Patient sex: M
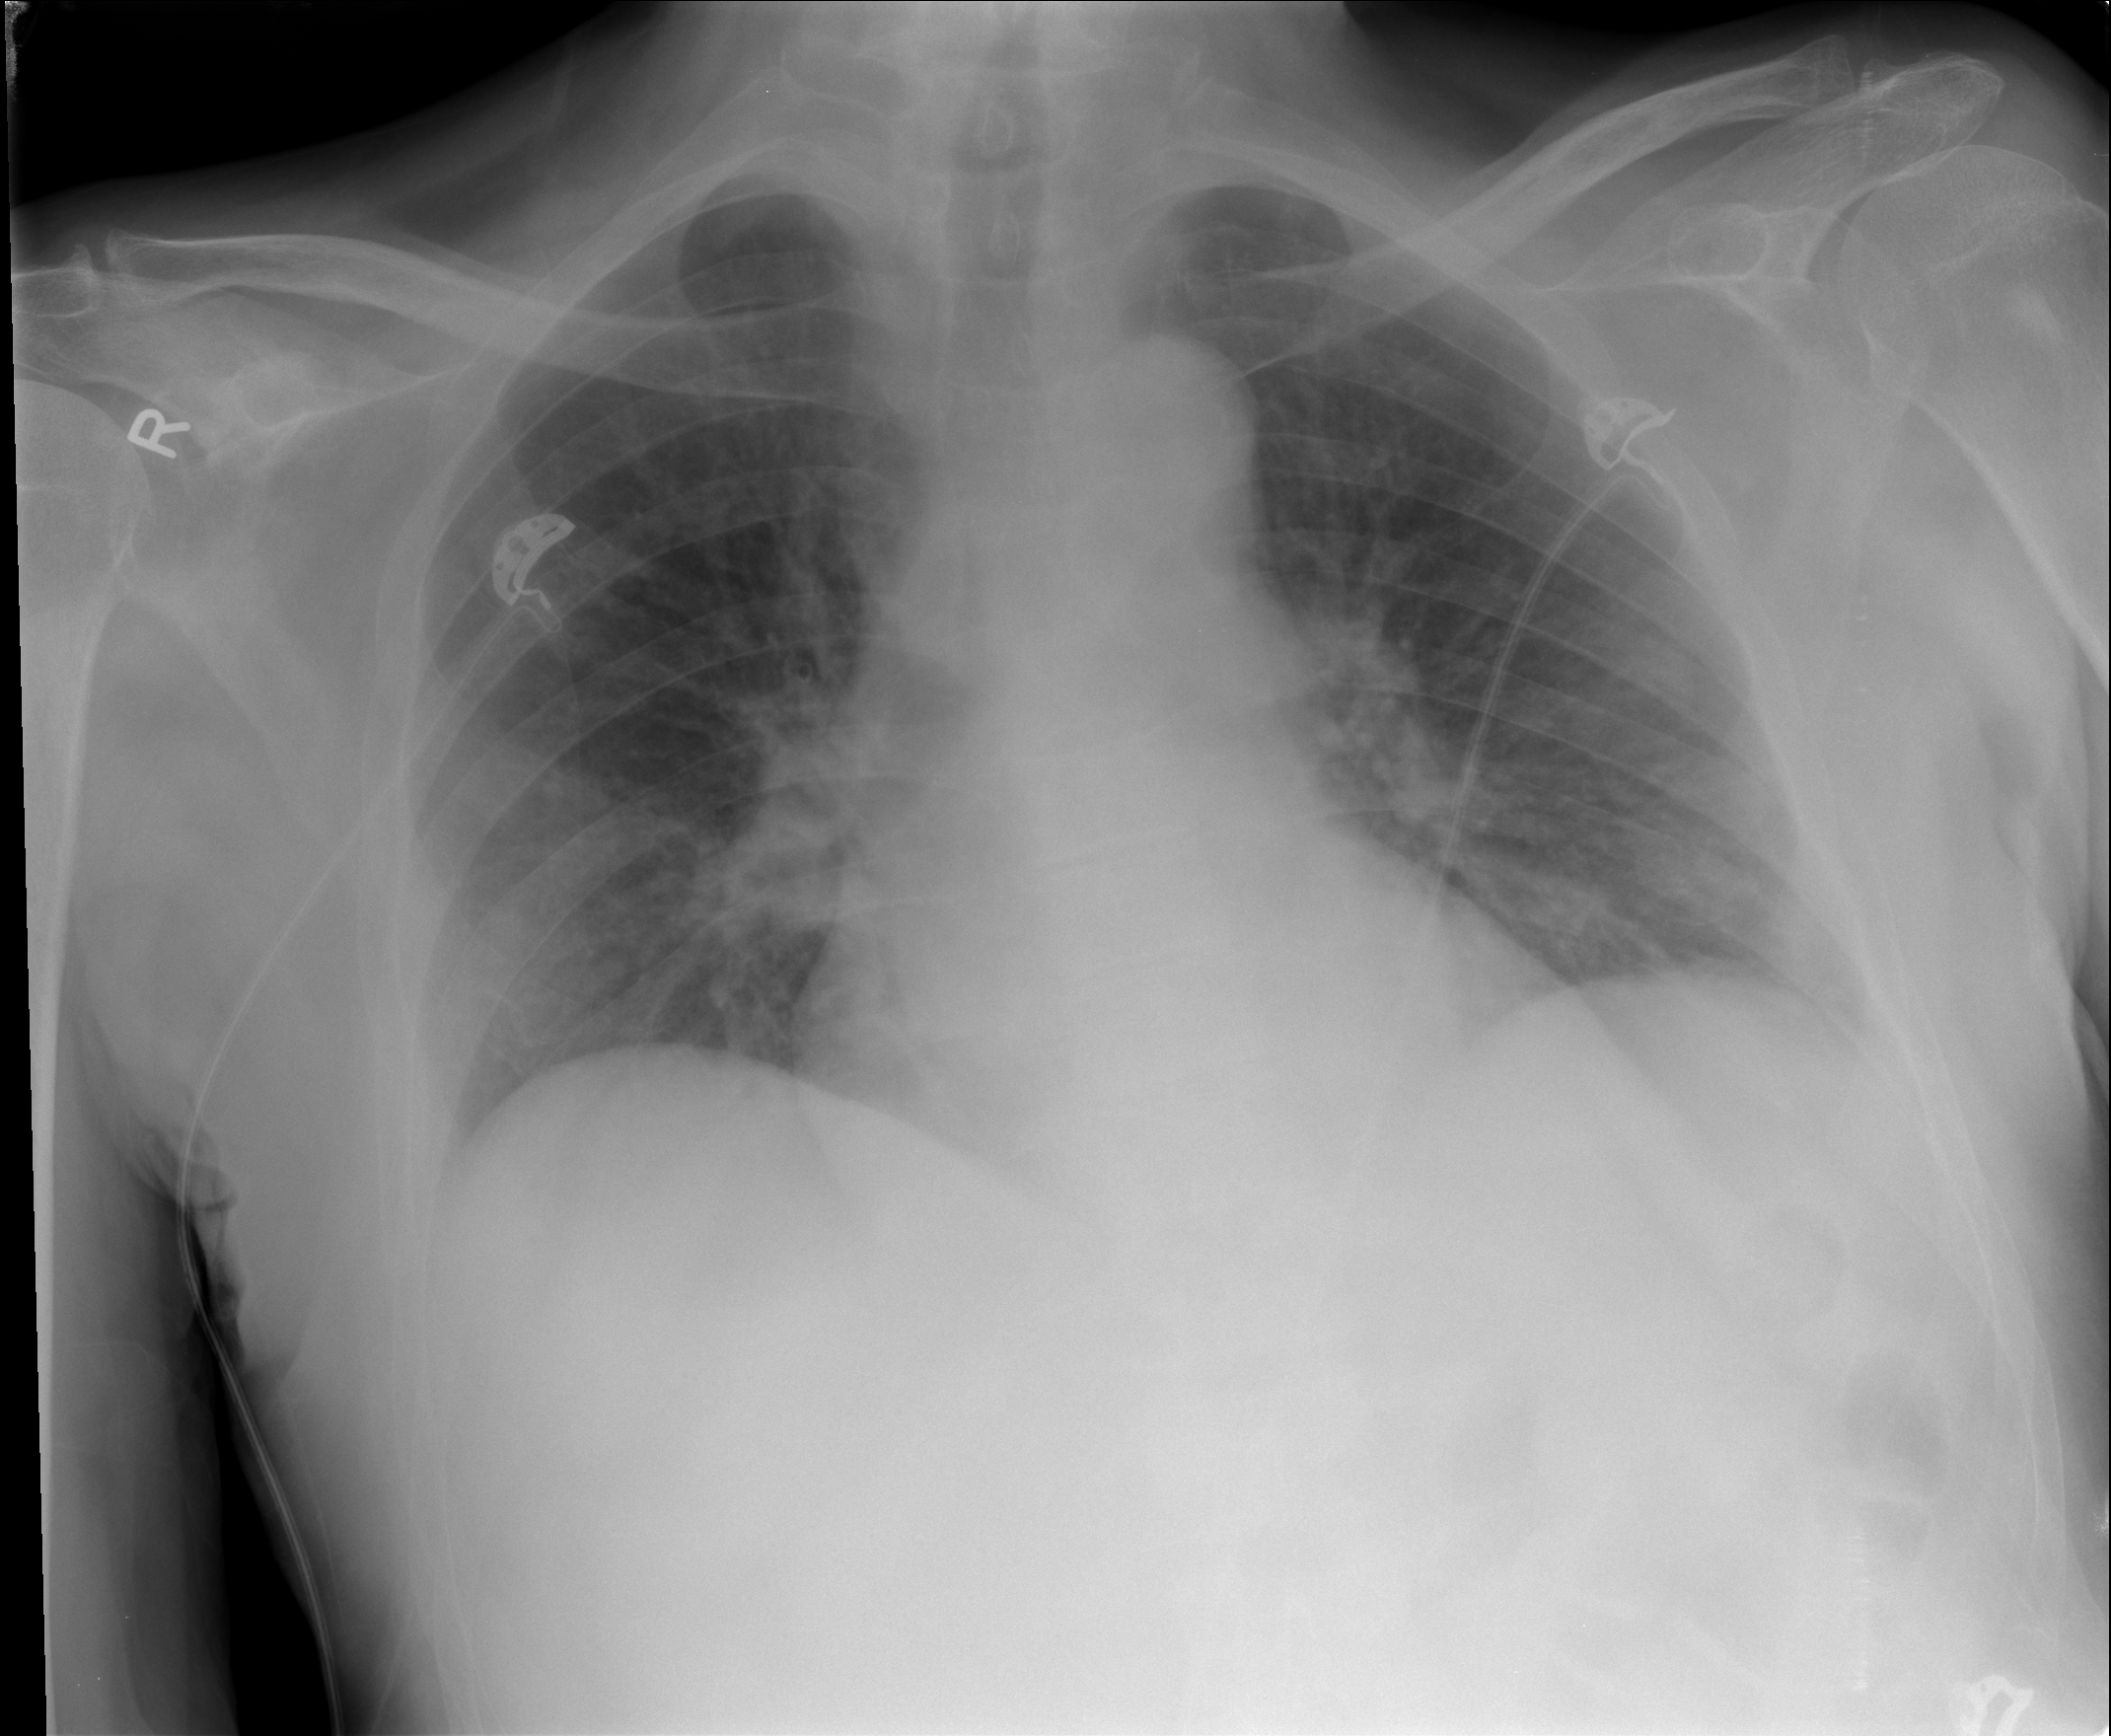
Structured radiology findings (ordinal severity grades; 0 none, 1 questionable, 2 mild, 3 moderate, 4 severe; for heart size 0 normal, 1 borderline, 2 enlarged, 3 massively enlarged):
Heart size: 0
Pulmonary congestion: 0
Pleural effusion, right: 0
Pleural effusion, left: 0
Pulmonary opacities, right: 0
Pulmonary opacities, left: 0
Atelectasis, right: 0
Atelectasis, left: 2